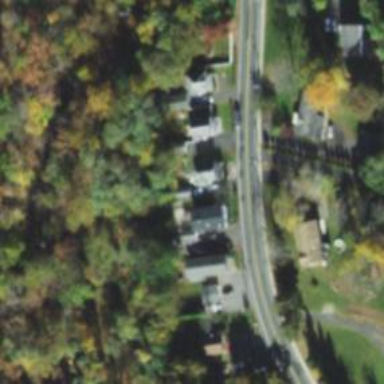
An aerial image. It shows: Tertiary road.